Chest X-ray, PA view. Patient: 67 years old, sex M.
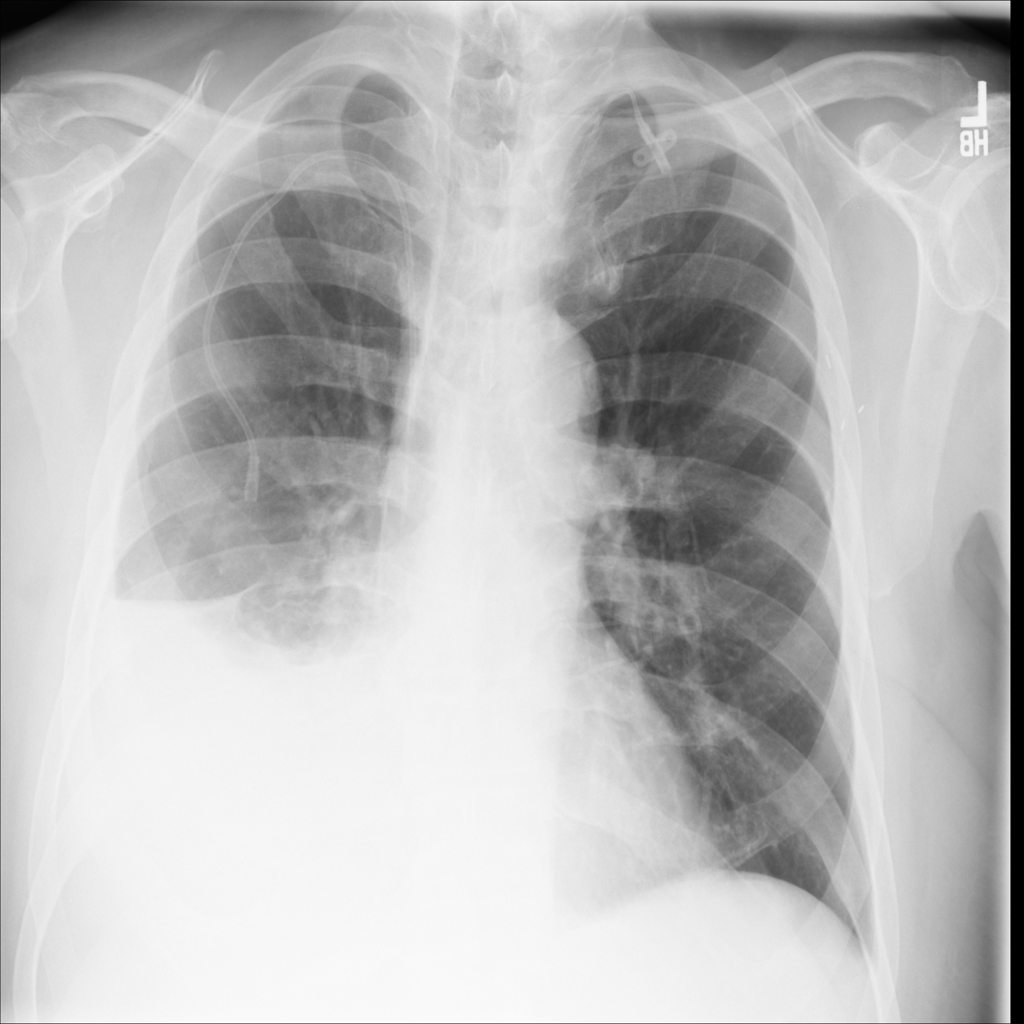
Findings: Effusion